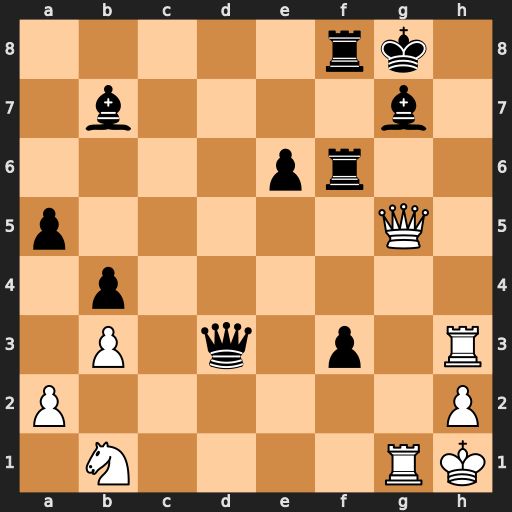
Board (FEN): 5rk1/1b4b1/4pr2/p5Q1/1p6/1P1q1p1R/P6P/1N4RK
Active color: w
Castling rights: -
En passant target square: -
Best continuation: Qxg7#